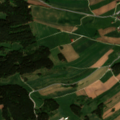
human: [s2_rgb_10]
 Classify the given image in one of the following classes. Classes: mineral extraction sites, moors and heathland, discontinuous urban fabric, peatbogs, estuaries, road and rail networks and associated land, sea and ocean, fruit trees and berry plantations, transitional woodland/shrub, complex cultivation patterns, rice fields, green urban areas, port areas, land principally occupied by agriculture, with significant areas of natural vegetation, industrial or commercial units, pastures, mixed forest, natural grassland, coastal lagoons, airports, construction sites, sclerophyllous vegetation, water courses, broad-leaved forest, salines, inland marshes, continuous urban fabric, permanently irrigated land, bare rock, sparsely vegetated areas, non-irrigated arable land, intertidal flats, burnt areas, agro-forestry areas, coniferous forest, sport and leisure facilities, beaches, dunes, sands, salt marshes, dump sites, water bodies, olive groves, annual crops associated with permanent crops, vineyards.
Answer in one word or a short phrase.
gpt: discontinuous urban fabric, non-irrigated arable land, complex cultivation patterns, land principally occupied by agriculture, with significant areas of natural vegetation, coniferous forest